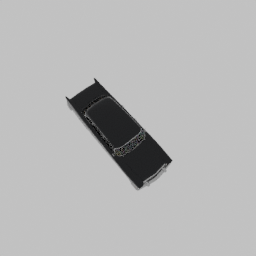
Label: mechanical